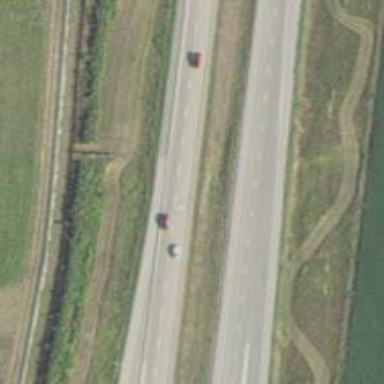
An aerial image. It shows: Motorway junction.